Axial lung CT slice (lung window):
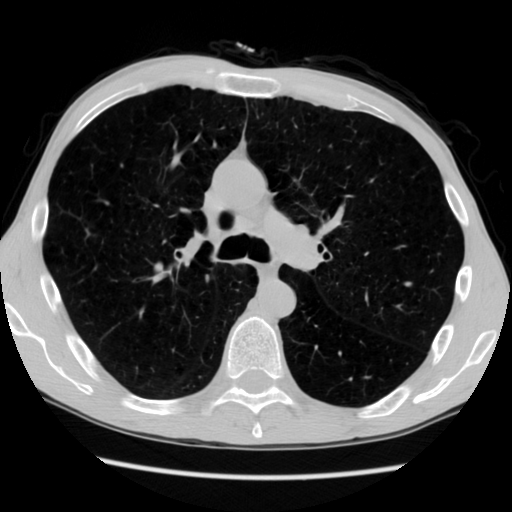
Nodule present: no